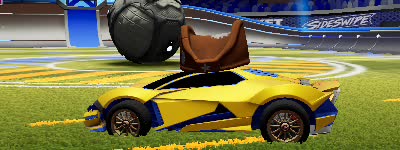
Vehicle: werewolf